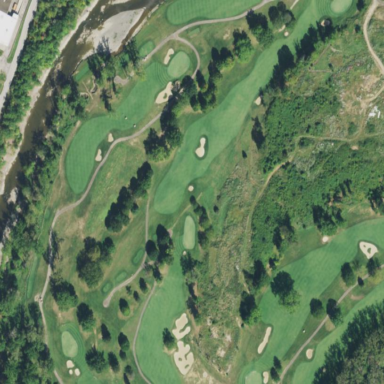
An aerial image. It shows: Golf fairway surrounded by grass.